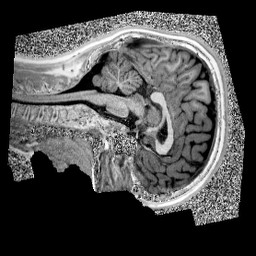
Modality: UNIT1
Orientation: sagittal
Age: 13
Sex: male
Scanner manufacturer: siemens
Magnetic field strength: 3 T
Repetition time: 4 s
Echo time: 0.00299 s